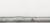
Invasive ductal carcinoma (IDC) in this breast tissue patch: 0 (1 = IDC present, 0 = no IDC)